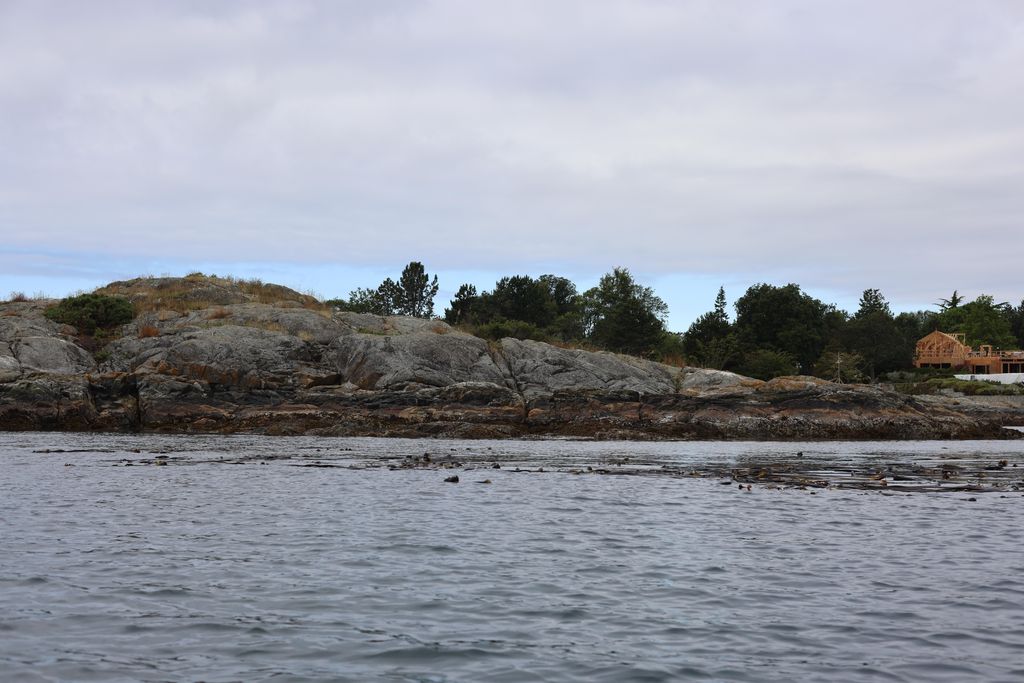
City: victoria